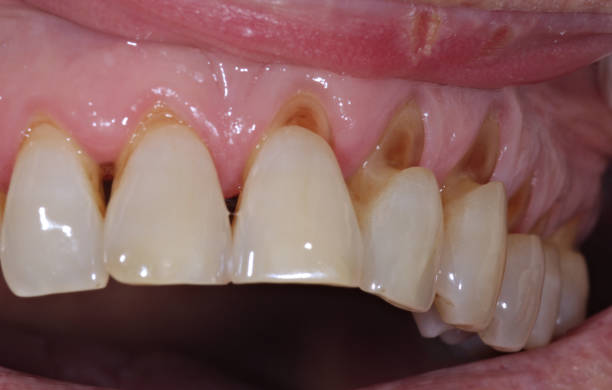
Condition: Gingivitis